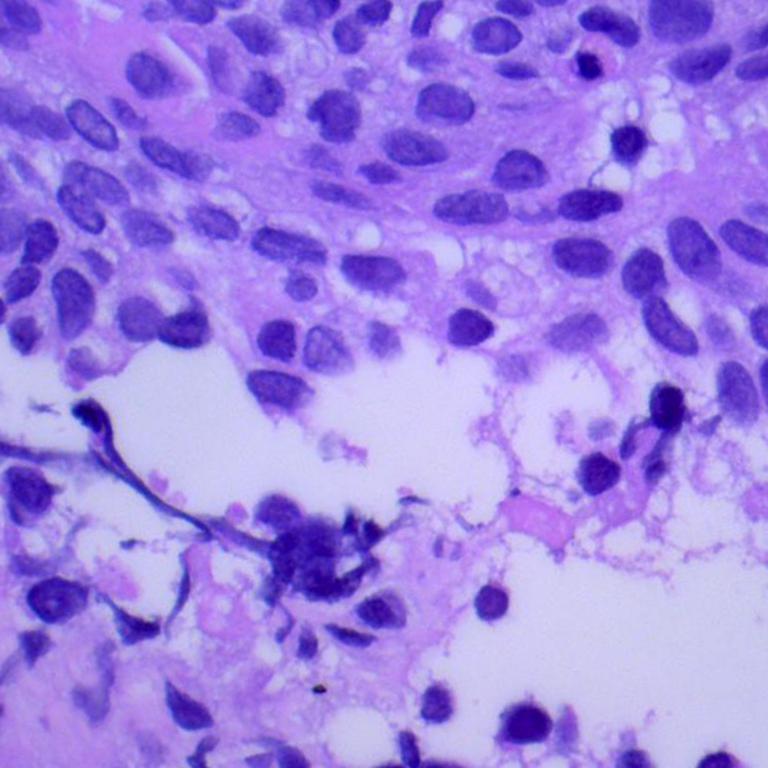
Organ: lung
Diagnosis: squamous carcinomas